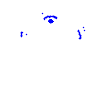
Particle: pion